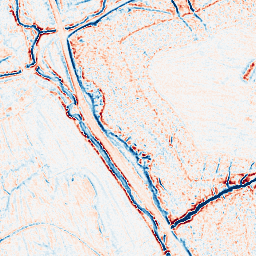
Category: edge_preserving
Decomposition family: anisotropic_diffusion
Decomposition parameters: iterations: 5
kappa: 100
gamma: 0.2
Upsampling method: bilinear
Upsampling parameters: scale: 2
Upsampling scale: 2